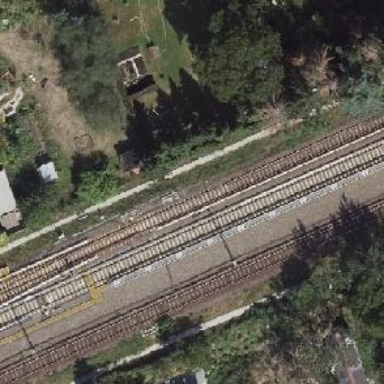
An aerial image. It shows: Rail line with bottom electrification.